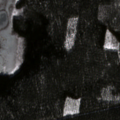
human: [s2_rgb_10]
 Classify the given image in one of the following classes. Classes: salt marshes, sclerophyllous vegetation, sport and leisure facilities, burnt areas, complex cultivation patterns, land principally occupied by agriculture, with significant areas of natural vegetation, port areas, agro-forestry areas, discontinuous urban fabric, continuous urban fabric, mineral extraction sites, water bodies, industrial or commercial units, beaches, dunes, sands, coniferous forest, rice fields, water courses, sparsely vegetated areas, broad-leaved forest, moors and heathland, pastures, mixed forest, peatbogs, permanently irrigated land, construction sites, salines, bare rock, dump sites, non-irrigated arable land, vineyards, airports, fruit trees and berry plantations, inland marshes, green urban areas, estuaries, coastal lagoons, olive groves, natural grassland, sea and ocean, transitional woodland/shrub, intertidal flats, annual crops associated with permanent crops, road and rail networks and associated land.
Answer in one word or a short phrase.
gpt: coniferous forest, peatbogs